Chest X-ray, AP view. Patient: 32 years old, sex M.
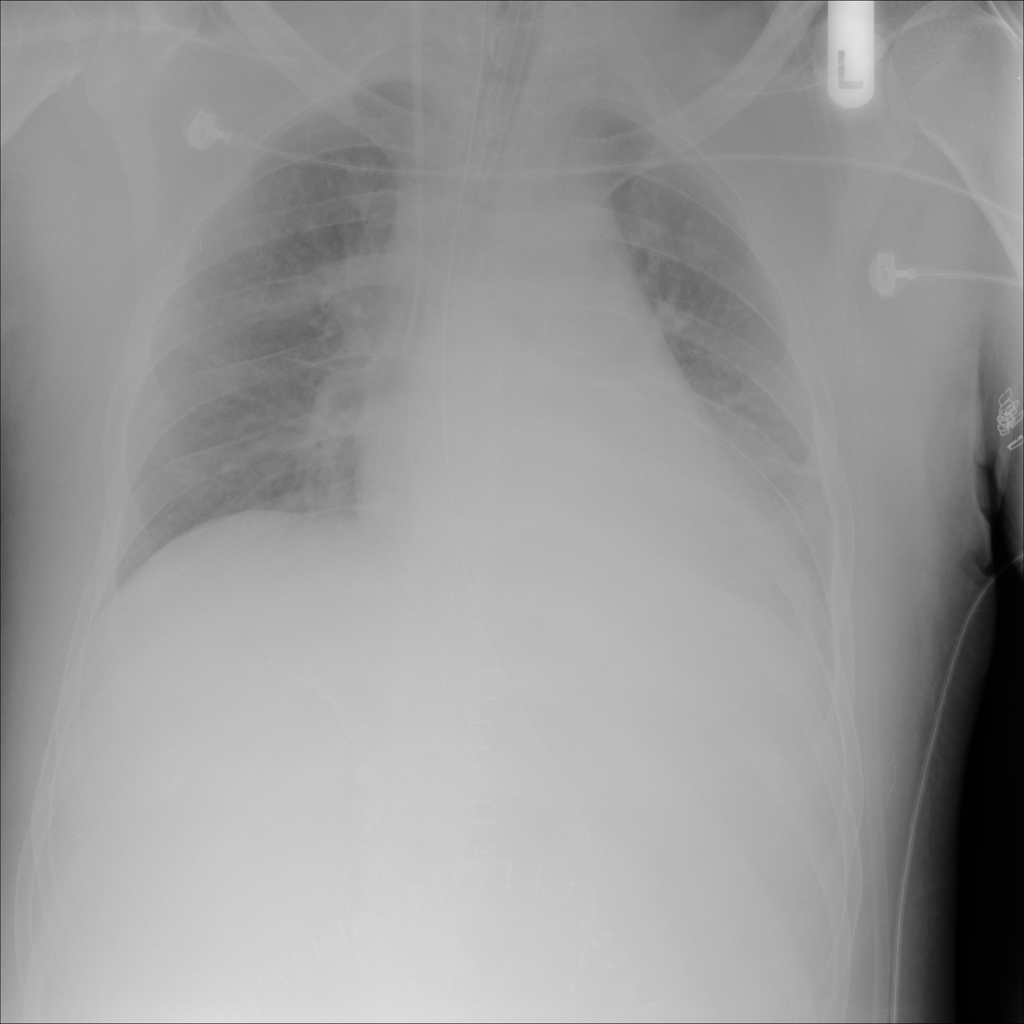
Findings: No Finding